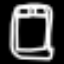
Label: bed